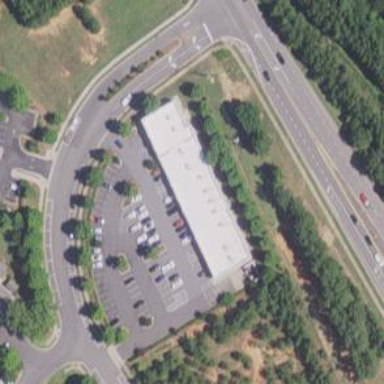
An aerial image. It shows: Office building.